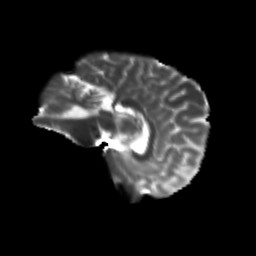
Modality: T2w
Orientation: sagittal
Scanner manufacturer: siemens
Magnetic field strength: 3 T
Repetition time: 9.2 s
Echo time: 0.084 s